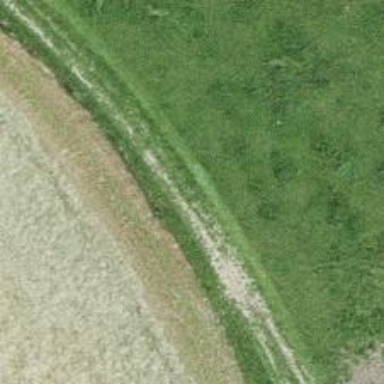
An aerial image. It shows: Grass track with grade5 tracktype.